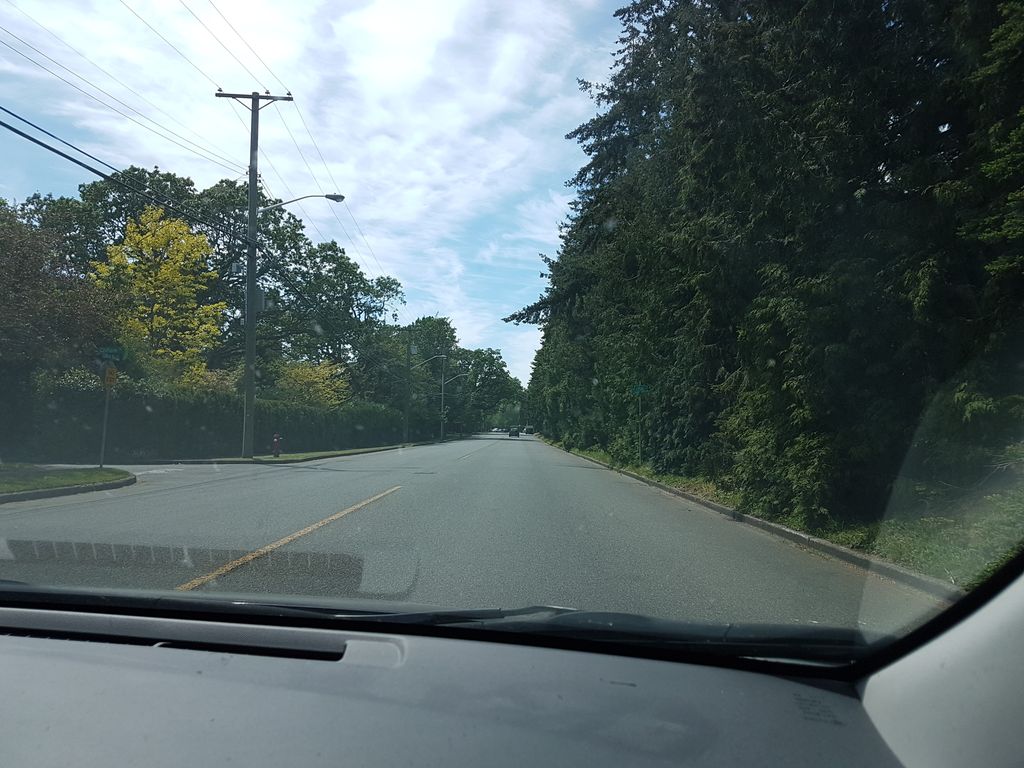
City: victoria